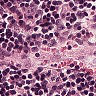
Metastatic tissue present: no